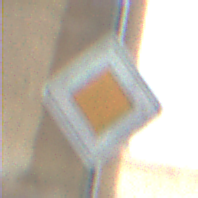
Verkehrszeichen: Vorfahrtsstrasse
Umgebung: Roofed, Beach
Tageszeit: Midday
Wetter: Overcast
Licht: Natural
Jahreszeit: NotSpecified
Kontrast: LowContrast